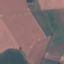
Land use / land cover class: AnnualCrop